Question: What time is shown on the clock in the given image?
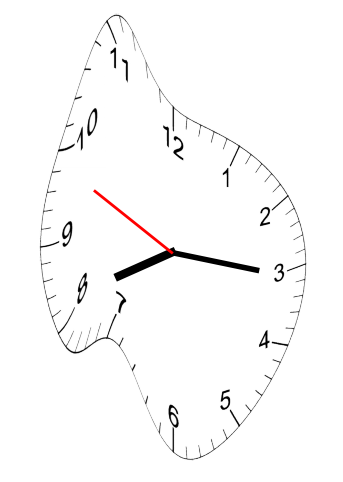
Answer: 08:15:49